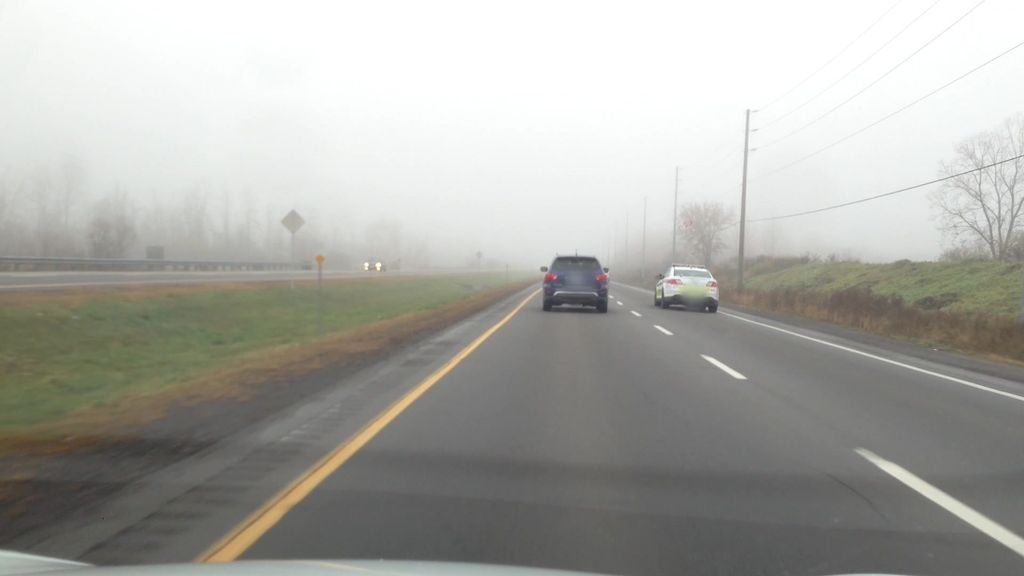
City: ottawa-gatineau